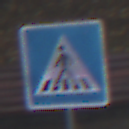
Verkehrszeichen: FussgaengerueberwegRechts
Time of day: MorningAfternoon
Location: Outdoor (Urban)
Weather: Overcast
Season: NotSpecified
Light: Natural